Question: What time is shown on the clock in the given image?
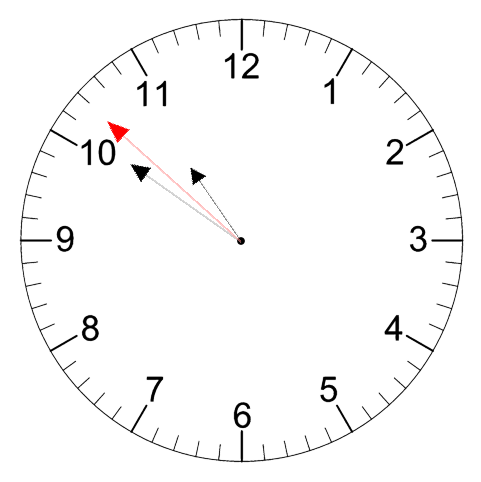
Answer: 10:50:52